RGB frame:
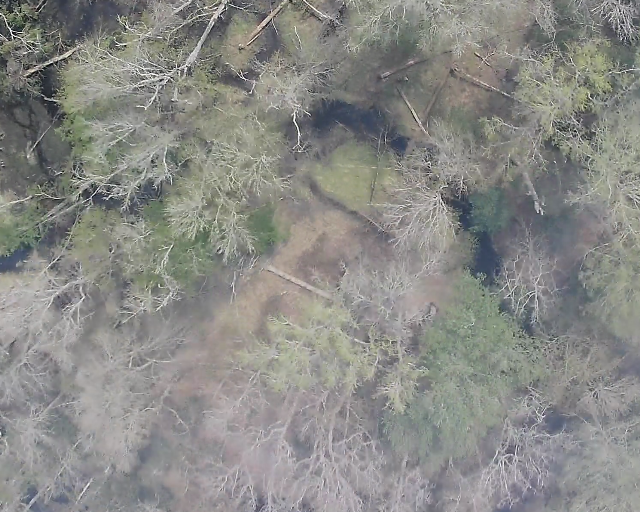
Thermal frame:
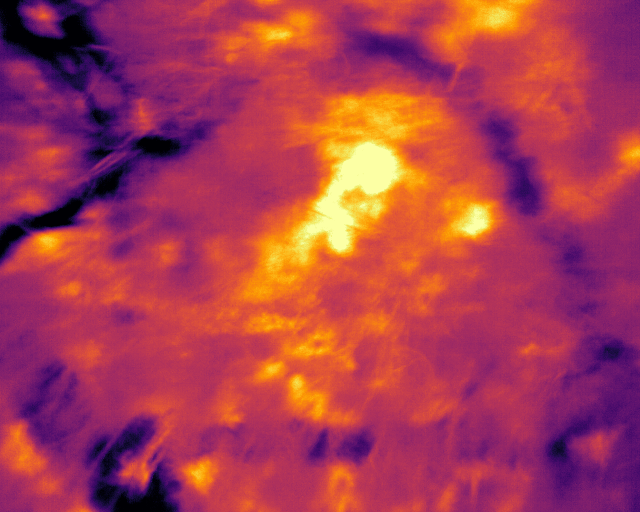
Captured: 2026-02-26 03:45:11
Pixels at or above 80 °C: 0 (fraction of frame: 0)